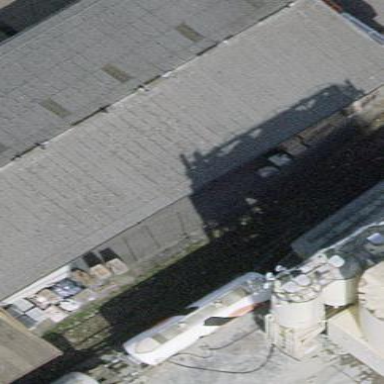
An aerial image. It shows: View of roof of building.